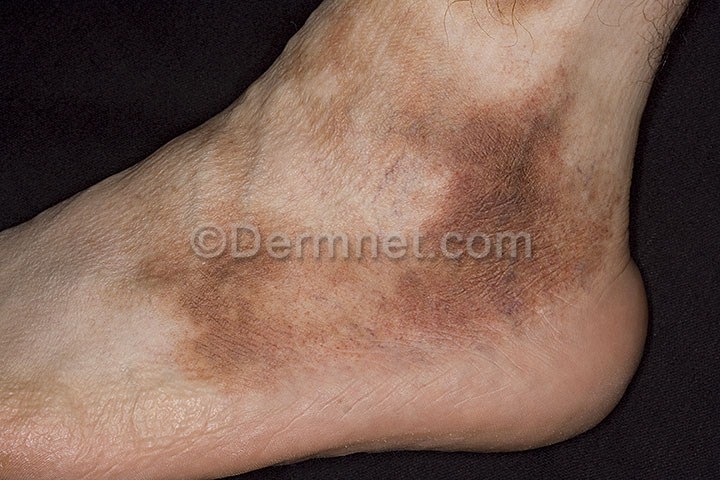
Disease: Vasculitis Photos